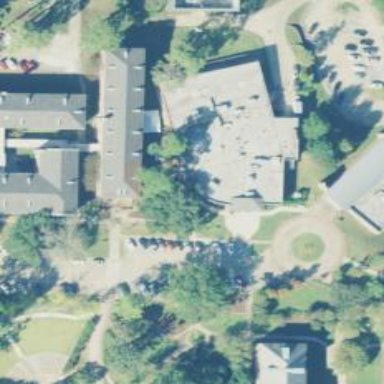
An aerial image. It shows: College building.